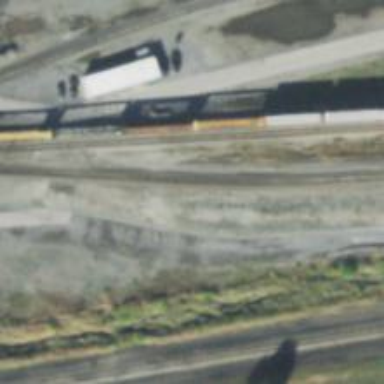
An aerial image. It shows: Railway yard in service.